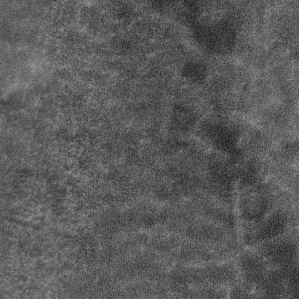
Label: frost